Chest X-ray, AP view. Patient: 74 years old, sex M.
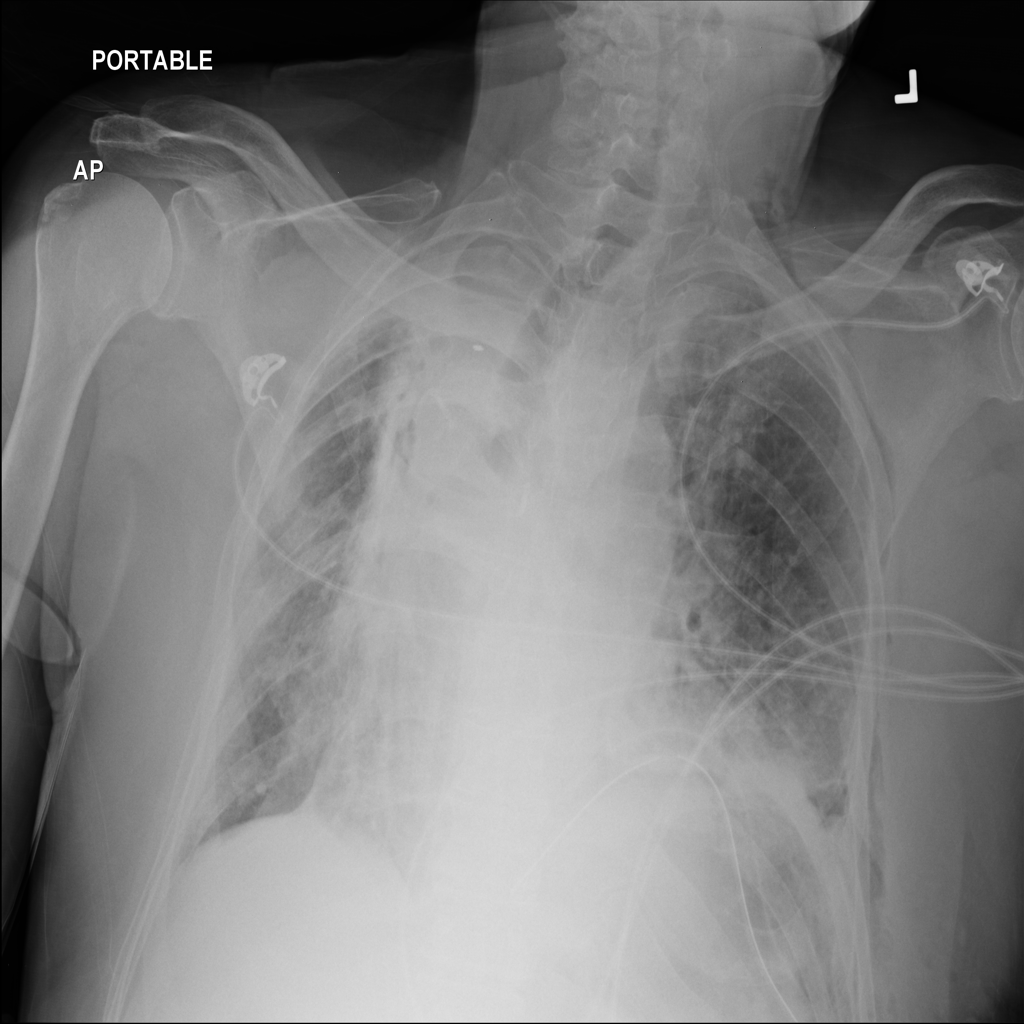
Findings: Fibrosis, Pneumothorax